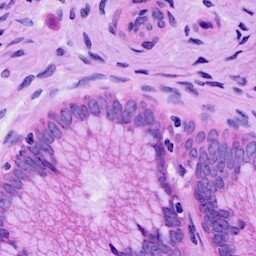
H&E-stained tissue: Cervix